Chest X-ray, AP view. Patient: 45 years old, sex M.
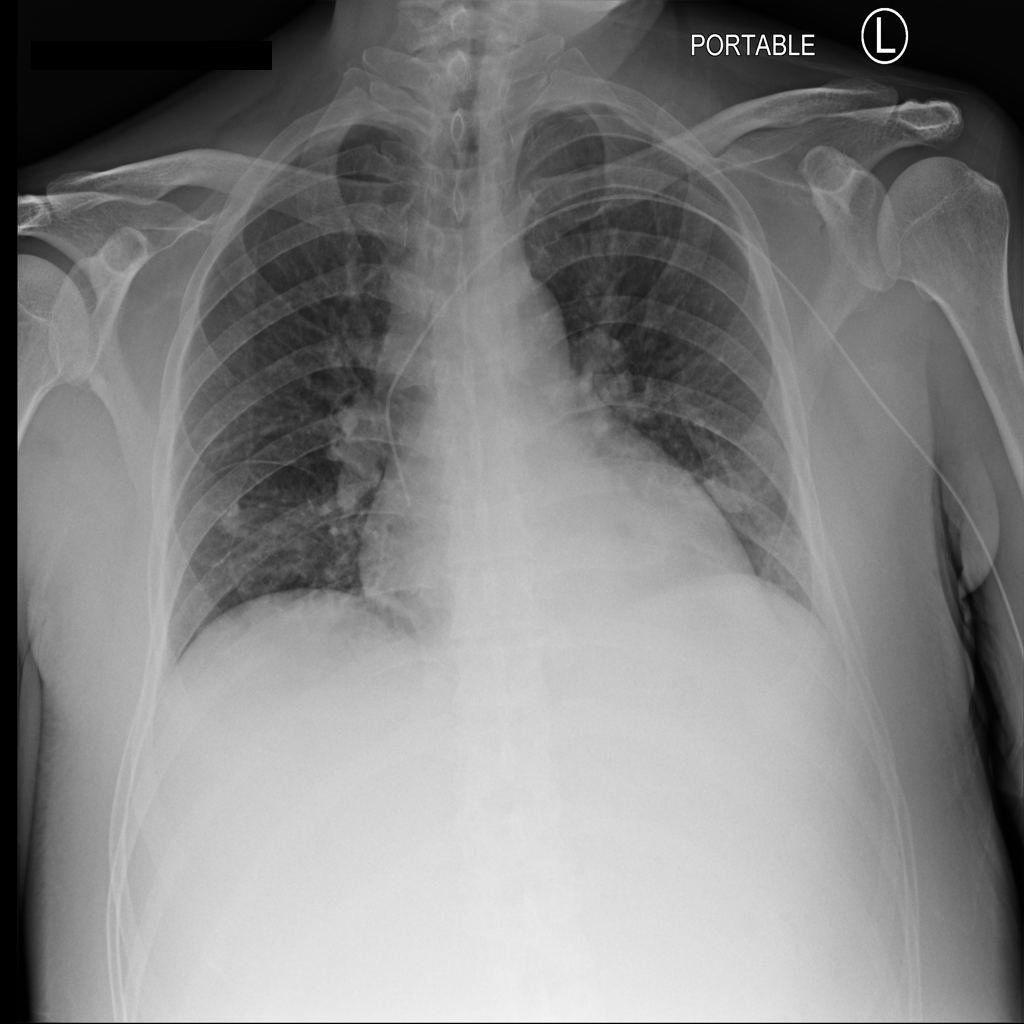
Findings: Atelectasis